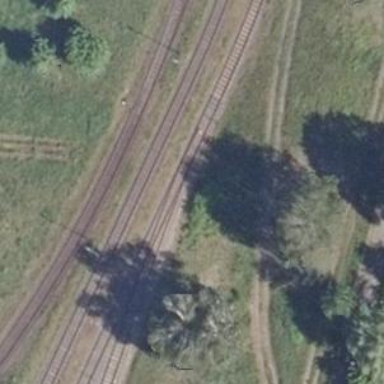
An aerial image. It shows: Railway switch.